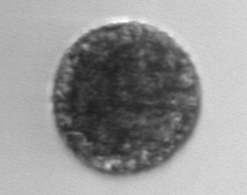
Label: Vicicitus_globosus